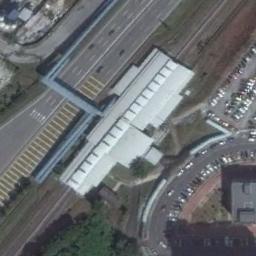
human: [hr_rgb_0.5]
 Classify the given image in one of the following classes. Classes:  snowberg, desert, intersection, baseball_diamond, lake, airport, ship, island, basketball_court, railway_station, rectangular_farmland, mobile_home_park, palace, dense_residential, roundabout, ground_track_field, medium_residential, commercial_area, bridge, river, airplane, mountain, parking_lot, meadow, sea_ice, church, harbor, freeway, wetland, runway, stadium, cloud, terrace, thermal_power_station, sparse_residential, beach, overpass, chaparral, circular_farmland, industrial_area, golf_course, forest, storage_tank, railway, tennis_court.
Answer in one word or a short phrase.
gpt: railway_station